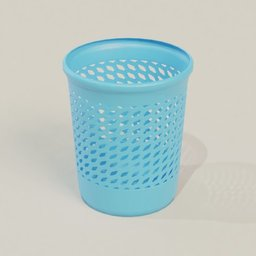
Label: tools